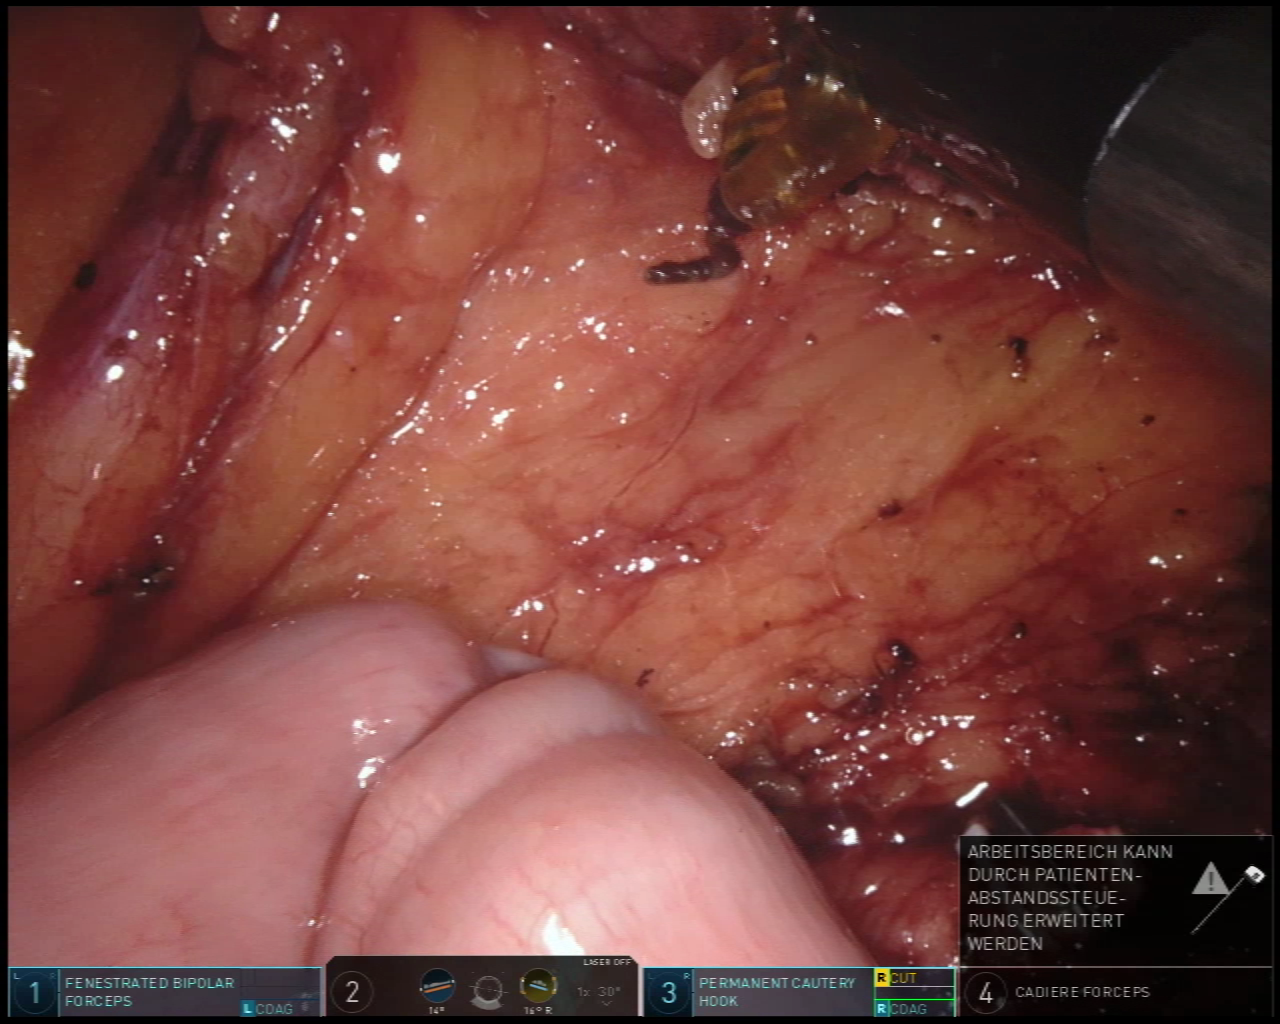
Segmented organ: intestinal_veins
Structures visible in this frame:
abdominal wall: no
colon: no
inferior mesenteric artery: no
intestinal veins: yes
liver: no
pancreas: no
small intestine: yes
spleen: no
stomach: no
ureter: no
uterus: no
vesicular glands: no